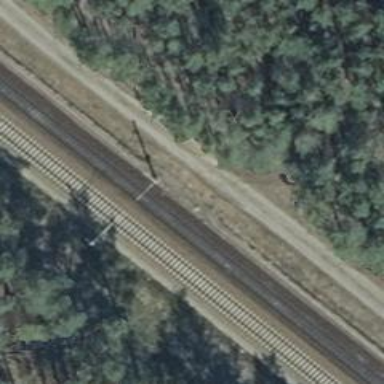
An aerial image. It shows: Milestone along the railway track with catenary mast.